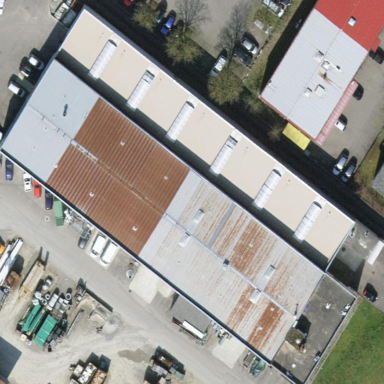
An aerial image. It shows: Industrial building.